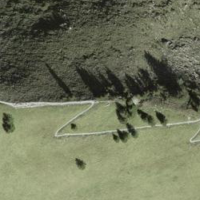
EUNIS habitat code: 26
Species observed at this site:
Arnica montana
Tussilago farfara